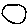
Label: circle